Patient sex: M
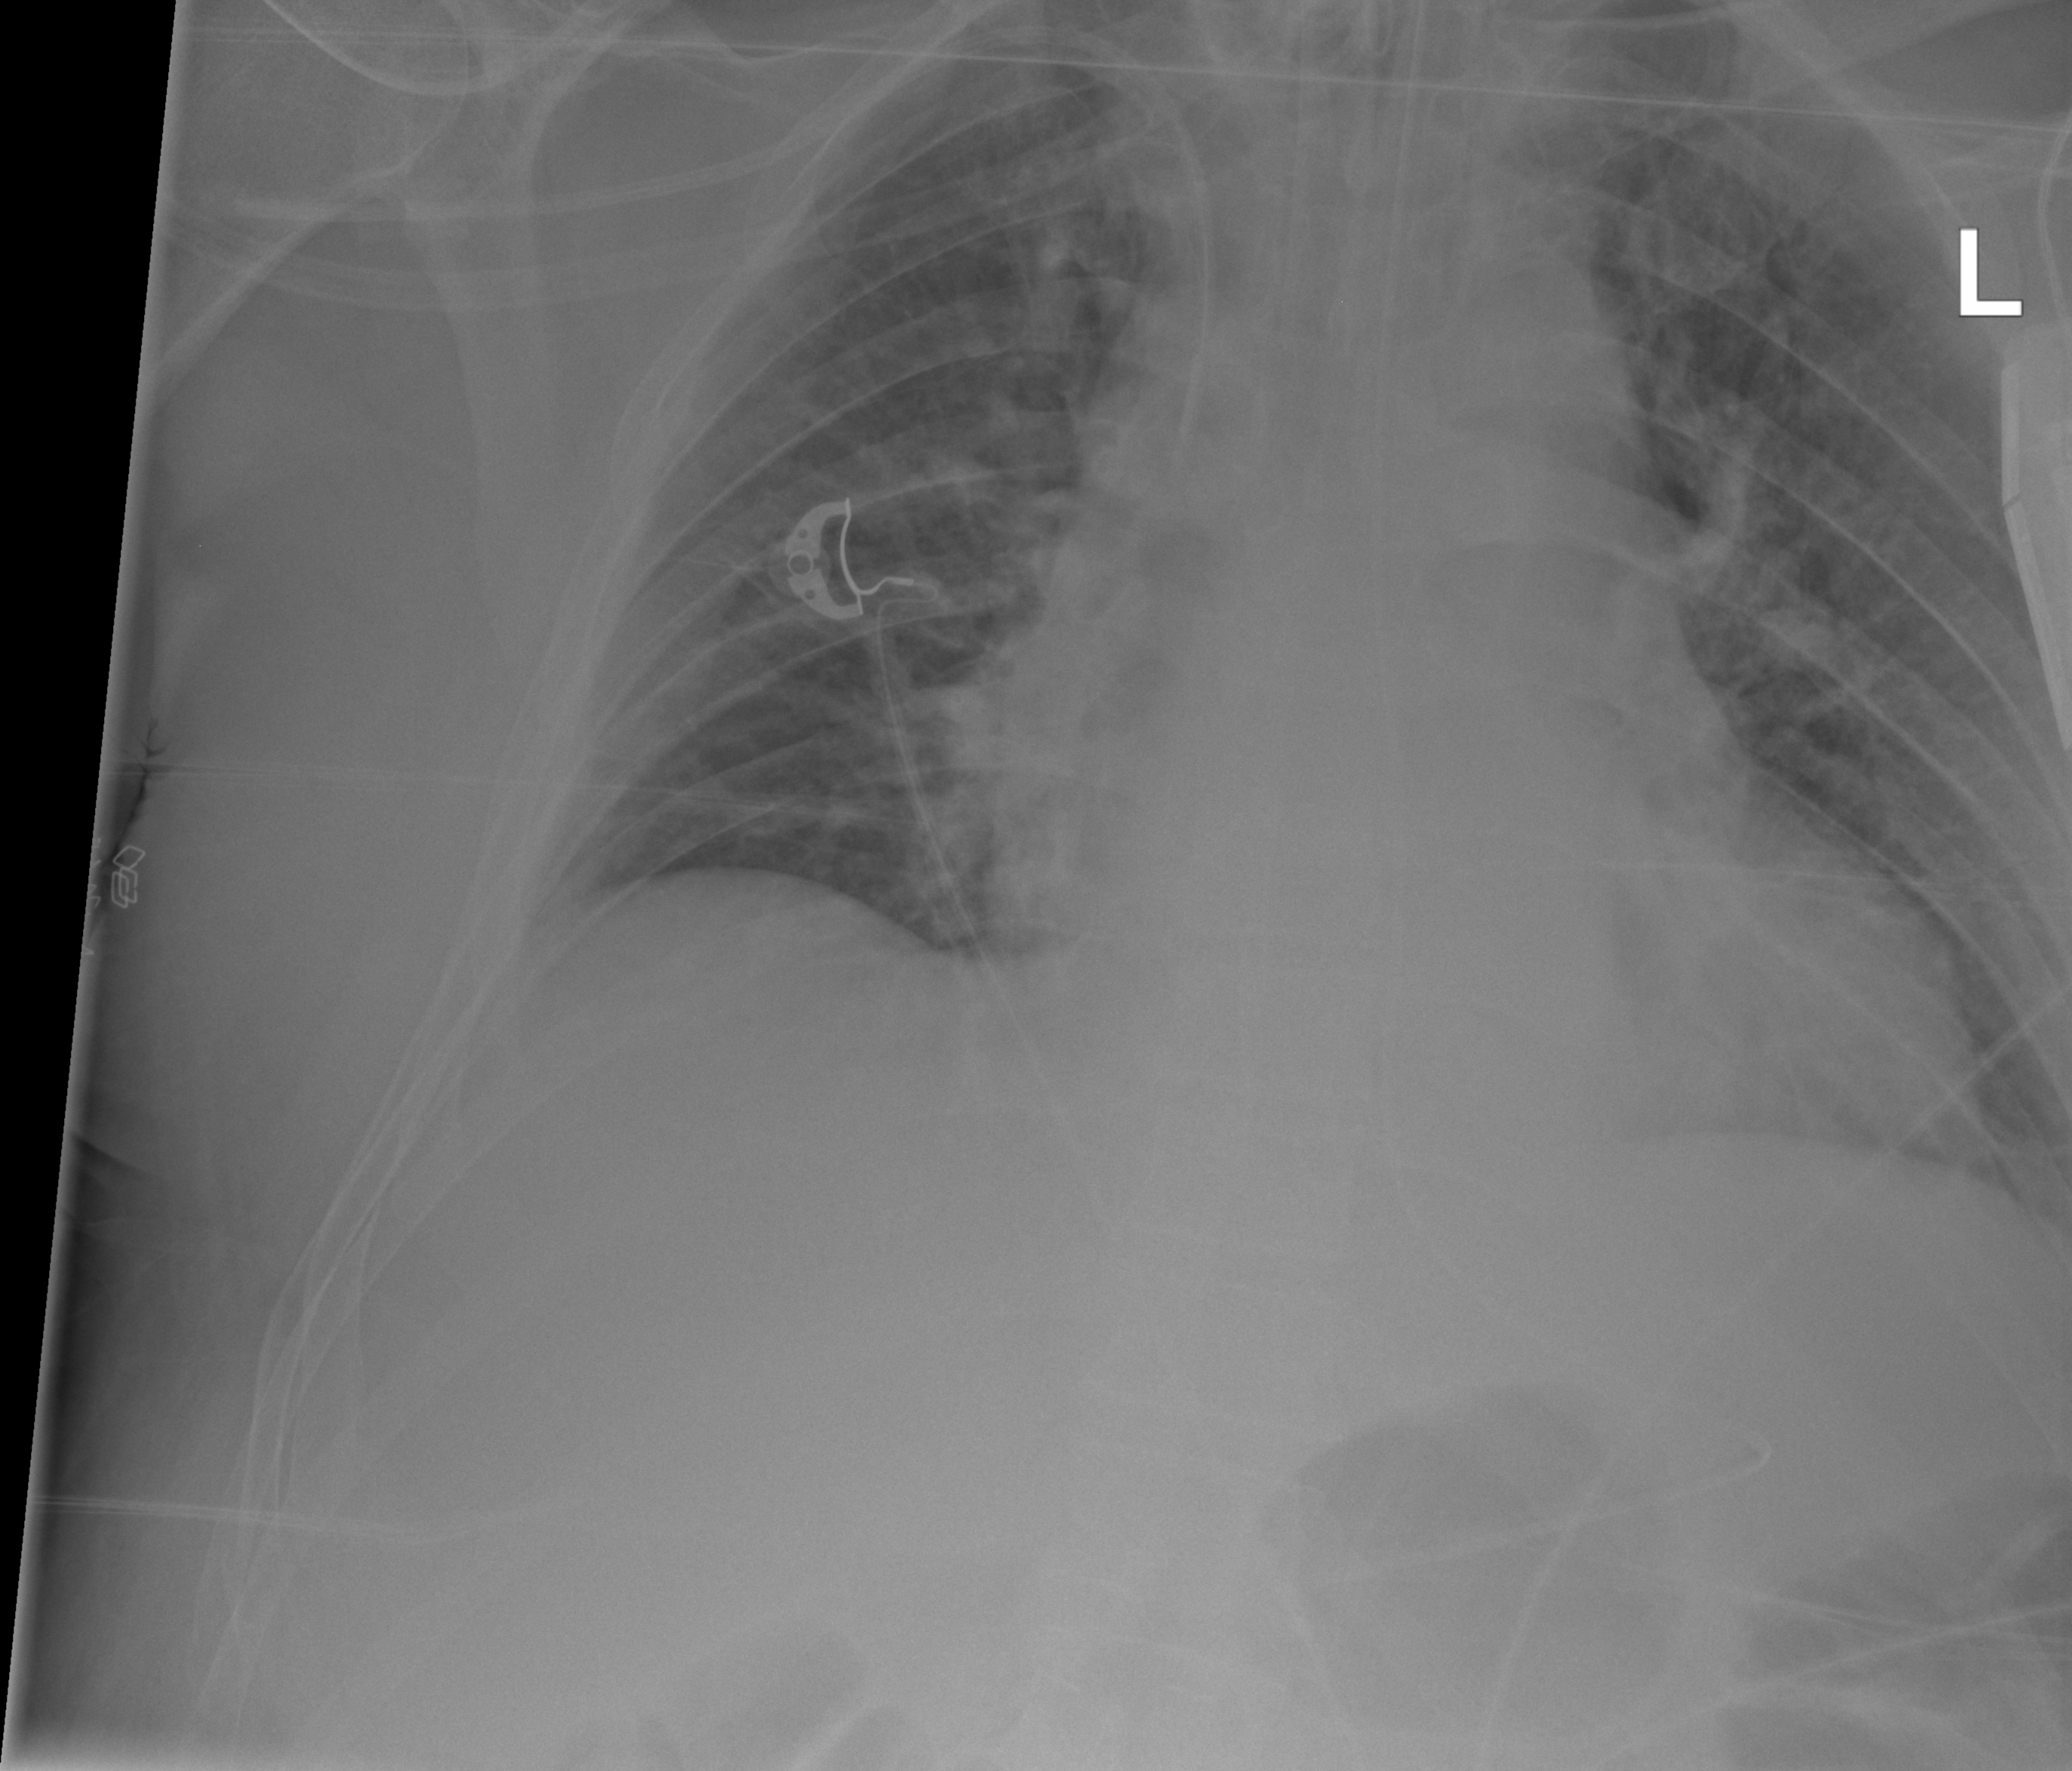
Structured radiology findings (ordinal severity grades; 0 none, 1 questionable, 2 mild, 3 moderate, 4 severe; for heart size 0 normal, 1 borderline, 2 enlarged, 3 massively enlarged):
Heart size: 1
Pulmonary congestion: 2
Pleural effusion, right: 0
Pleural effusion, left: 0
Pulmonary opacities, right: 0
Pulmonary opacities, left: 0
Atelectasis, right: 2
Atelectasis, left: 2